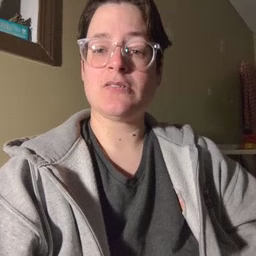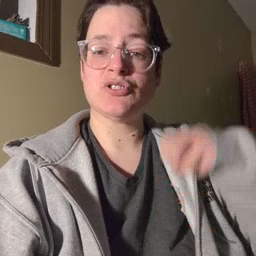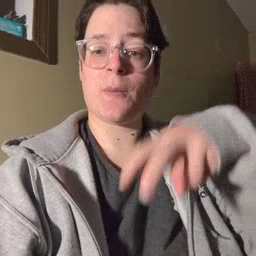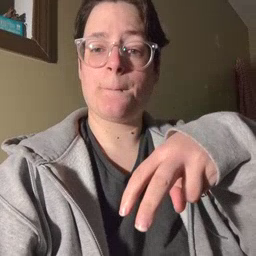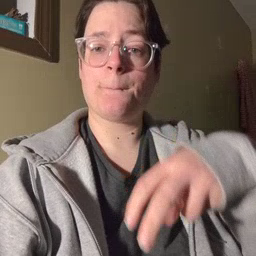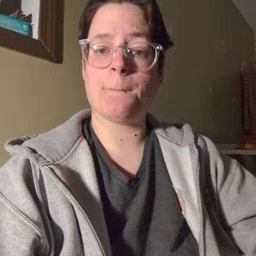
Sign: jump